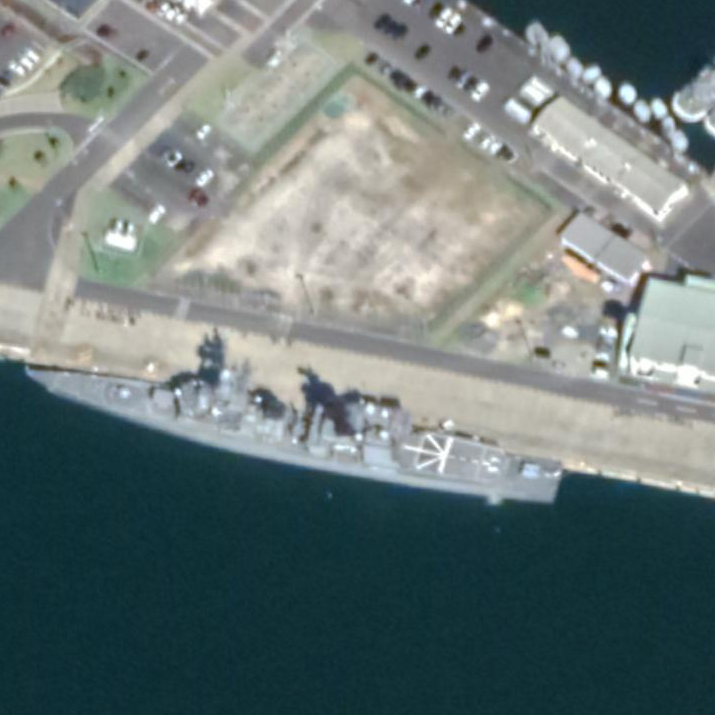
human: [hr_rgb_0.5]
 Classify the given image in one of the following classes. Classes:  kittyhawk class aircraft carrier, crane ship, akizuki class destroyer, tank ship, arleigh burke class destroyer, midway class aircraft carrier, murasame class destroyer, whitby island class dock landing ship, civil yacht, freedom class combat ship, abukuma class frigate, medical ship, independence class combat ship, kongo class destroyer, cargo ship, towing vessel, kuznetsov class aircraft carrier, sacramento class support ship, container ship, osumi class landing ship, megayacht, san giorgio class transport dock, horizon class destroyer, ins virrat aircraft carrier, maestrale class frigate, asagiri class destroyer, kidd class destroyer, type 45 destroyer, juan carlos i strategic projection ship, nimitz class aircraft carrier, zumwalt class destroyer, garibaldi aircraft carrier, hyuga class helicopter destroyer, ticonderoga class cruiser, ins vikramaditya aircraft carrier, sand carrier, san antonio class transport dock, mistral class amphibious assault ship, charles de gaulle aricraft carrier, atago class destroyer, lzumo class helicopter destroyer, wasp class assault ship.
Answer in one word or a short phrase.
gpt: Asagiri class destroyer